Question: Ii's been a while since I programmed a website and it seems that I have forgot some basic concepts about FLOAT!

Can anyone help making this (on picture) layout using 4 divs and FLOAT?
I have tried this:
'''
<header>
<div id="fill_left"></div>
<div id="top"></div>
<div id="fill_right"></div>
<div id="bottom"></div>
</header>
'''
And CSS:
'''
header {
width: 100%;
height: 9em;
background-color: lightblue;
}
#fill_left{
width: 5%;
height: 100%;
background-color: lightcoral;
float: left;
}
#top{
width:80%;
height: 50%;
background-color: lightgray;
float: left;
}
#bottom{
width:80%;
height: 50%;
background-color: lightseagreen;
float: left;
}
#fill_right{
width: 5%;
height: 100%;
background-color: lightcoral;
float: left;
}
'''
And of course they're all inside a wrapper{ width: 100%, height: 138px}
Thanks
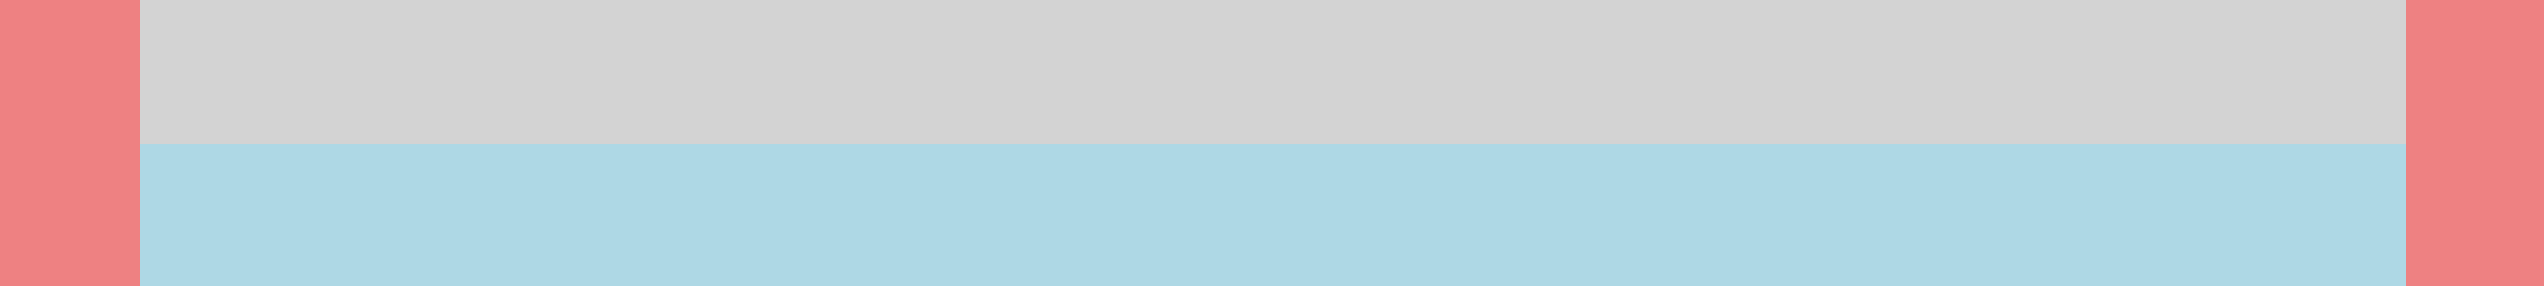
Answer: You could do it by using an extra div to warp 'div-2' and 'div-3' by set 'float: left;'
<URL>
'''
<div id="div-p">
<div id="div-1"></div>
<div id="div-c">
<div id="div-2"></div>
<div id="div-3"></div>
</div>
<div id="div-4"></div>
</div>
'''
'''
body {
margin:0;
}
#div-p {
width: 100%;
height: 138px;
}
#div-c {
width: 90%;
height: 138px;
float: left;
}
#div-1 {
width: 5%;
float: left;
height: 100%;
background: red;
}
#div-2 {
width: 100%;
height: 50%;
background: green;
}
#div-3 {
width: 100%;
height: 50%;
background: blue;
}
#div-4 {
width: 5%;
float: left;
height: 100%;
background: black;
}
'''
You could also do it by using 'display: inline-block;' and set 'font-size:0px;' to '#div-p' for remove the white-space and then set 'font-size: 16px;' (i.e 16px = 1em) to child elements.
<URL>
'''
body {
margin:0;
}
#div-p {
width: 100%;
height: 138px;
font-size: 0px;
}
#div-c {
width: 90%;
height: 138px;
display: inline-block;
font-size: 16px;
}
#div-1 {
width: 5%;
display: inline-block;
height: 100%;
background: red;
font-size: 16px;
}
#div-2 {
width: 100%;
height: 50%;
background: green;
}
#div-3 {
width: 100%;
height: 50%;
background: blue;
}
#div-4 {
width: 5%;
display: inline-block;
height: 100%;
background: black;
font-size: 16px;
}
'''